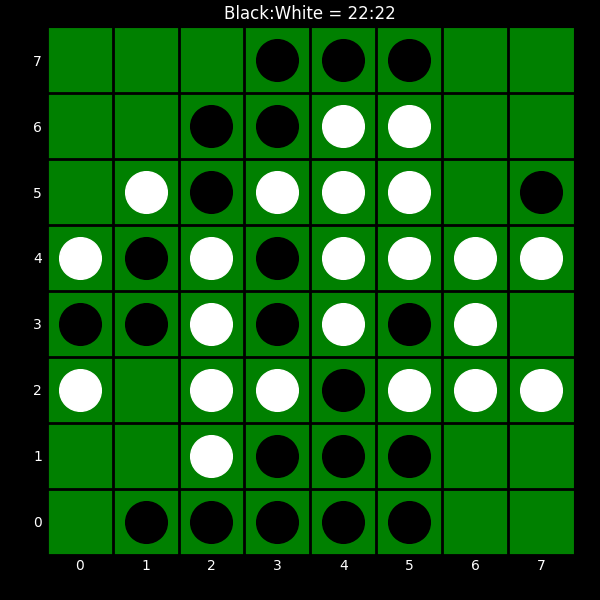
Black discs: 22
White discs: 22